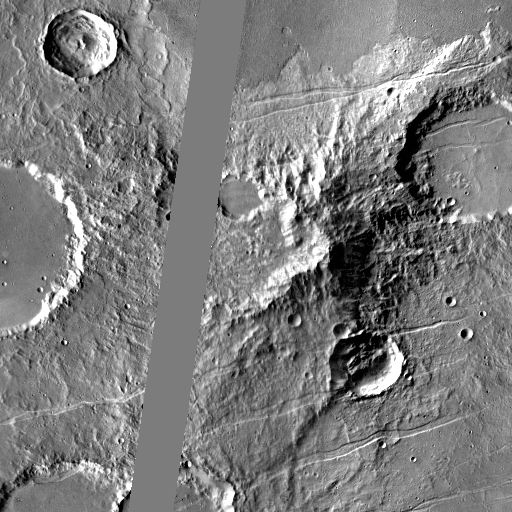
Crater classes present: Background, Other, Layered, Buried, Secondary